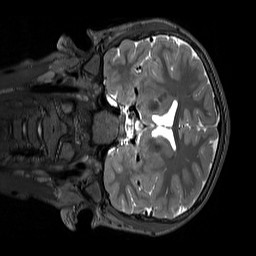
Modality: T2w
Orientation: coronal
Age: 11
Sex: male
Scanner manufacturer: siemens
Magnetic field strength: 3 T
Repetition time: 3.2 s
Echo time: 0.408 s